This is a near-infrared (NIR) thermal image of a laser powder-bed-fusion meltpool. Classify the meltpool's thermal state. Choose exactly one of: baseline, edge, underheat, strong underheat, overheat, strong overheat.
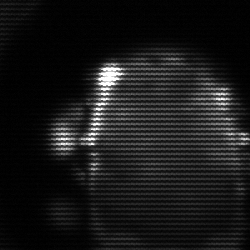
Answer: baseline